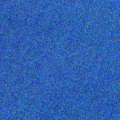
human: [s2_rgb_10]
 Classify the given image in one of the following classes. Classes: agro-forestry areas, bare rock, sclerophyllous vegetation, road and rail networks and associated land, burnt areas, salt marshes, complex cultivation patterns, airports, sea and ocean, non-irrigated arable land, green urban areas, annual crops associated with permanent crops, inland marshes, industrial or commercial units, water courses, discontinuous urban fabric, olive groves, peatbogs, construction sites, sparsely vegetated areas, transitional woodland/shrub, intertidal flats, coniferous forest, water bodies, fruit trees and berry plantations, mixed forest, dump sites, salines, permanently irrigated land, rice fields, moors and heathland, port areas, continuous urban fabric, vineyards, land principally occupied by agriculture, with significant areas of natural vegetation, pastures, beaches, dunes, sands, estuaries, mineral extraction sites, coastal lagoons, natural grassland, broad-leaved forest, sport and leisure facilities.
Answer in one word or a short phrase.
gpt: sea and ocean